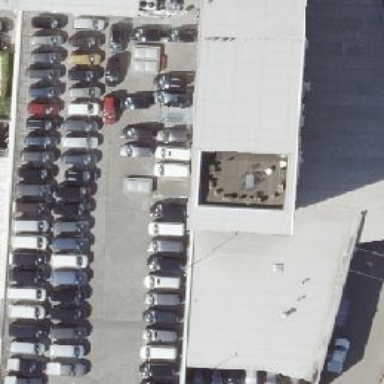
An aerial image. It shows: Car shop.